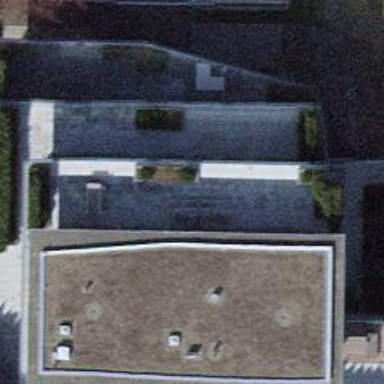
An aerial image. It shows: Flat-roofed apartment building.